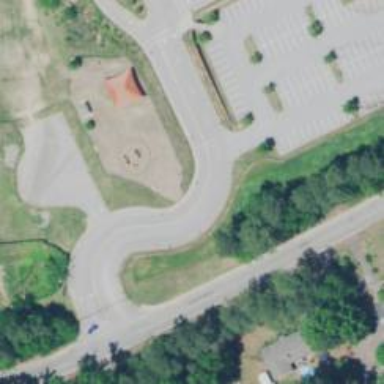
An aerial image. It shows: Road leading to elementary school property.